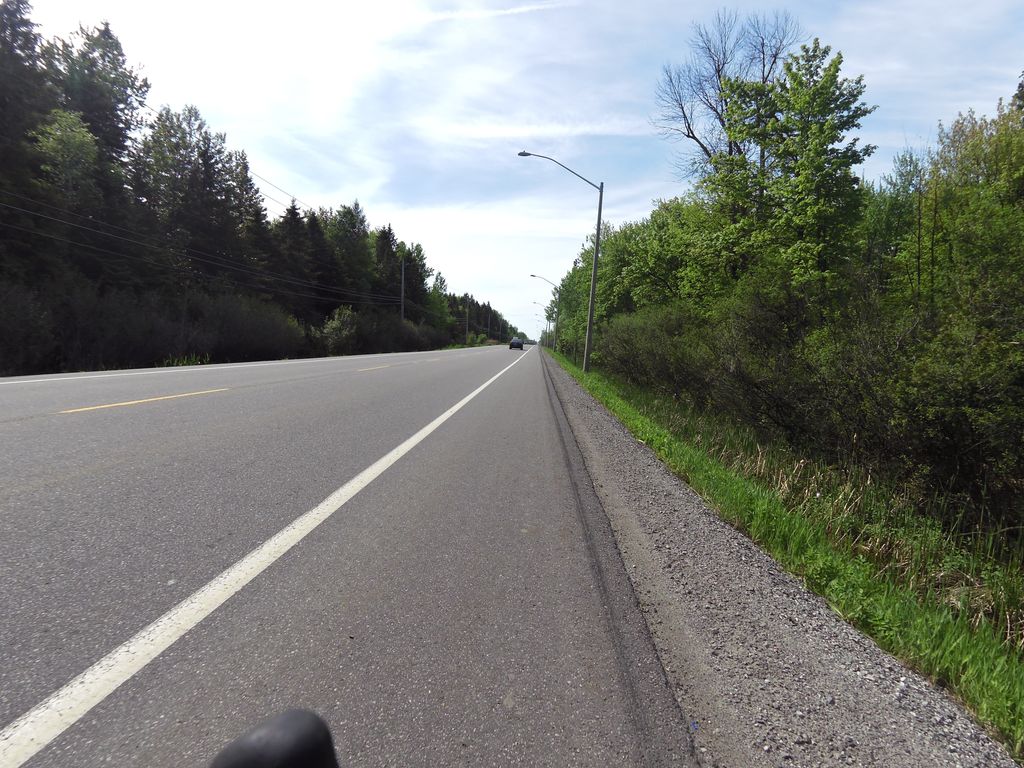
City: ottawa-gatineau